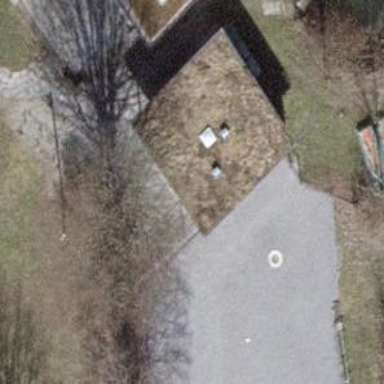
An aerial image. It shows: Kiosk.